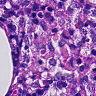
Metastatic tissue present: no